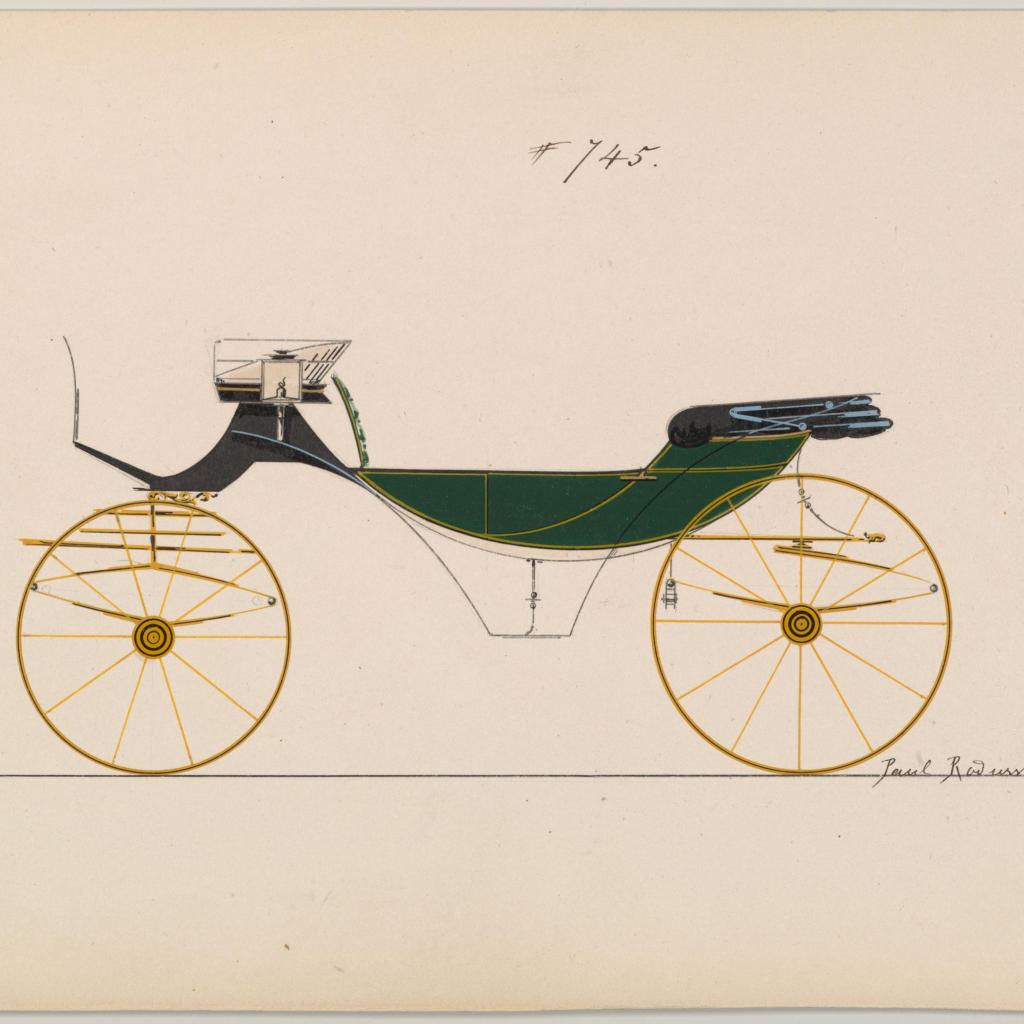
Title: Design for Vis-à-vis/ Caleche, no. 745
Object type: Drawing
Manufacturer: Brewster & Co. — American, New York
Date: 1850–70
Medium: Pen and black ink, watercolor and gouache with gum arabic
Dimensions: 6 1/8 x 9 7/8 in. (15.6 x 25.1 cm)
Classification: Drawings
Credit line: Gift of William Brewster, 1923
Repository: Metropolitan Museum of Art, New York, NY